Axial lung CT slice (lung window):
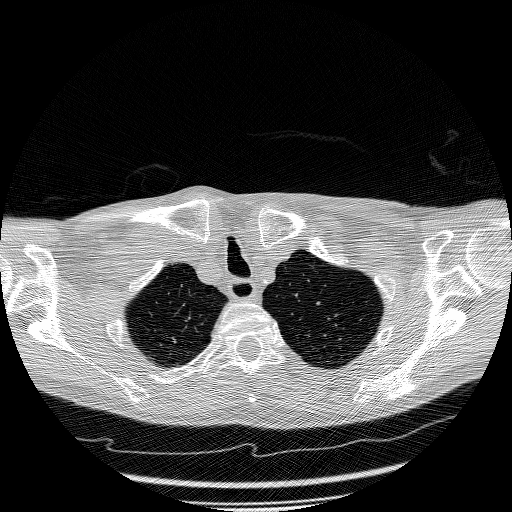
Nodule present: no